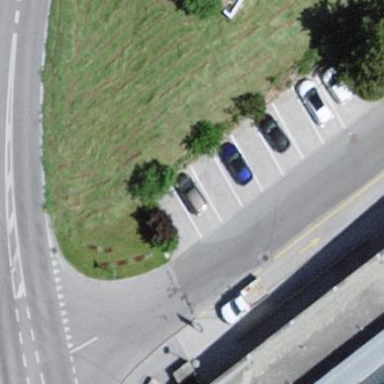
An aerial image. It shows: Parking area with surface.